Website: crate-barrel
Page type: billing-address
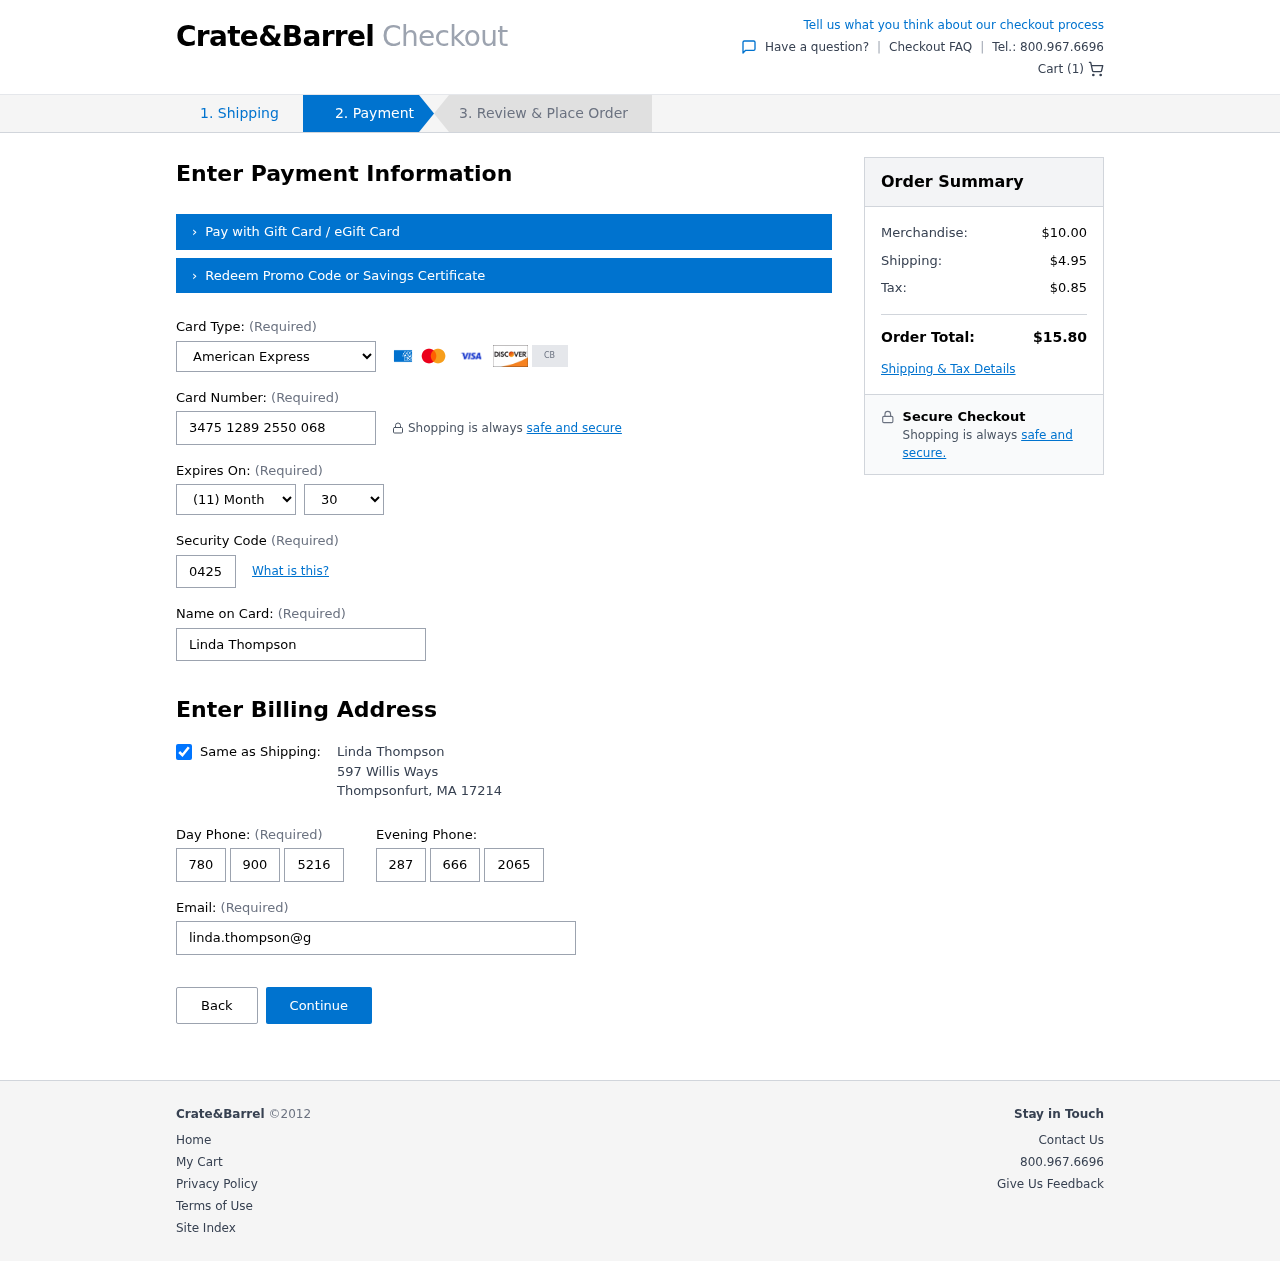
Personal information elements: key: PII_CARD_CVV
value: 0425
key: PII_CARD_EXPIRY_MONTH
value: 11
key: PII_CARD_EXPIRY_YEAR
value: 30
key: PII_CARD_NUMBER
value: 3475 1289 2550 068
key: PII_CARD_TYPE
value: American Express
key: PII_CITY
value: Thompsonfurt
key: PII_EMAIL
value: linda.thompson@gmail.com
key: PII_FULLNAME
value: Linda Thompson
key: PII_PHONE_ALT_AREA
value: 287
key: PII_PHONE_ALT_PREFIX
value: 666
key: PII_PHONE_ALT_SUFFIX
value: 2065
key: PII_PHONE_AREA
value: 780
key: PII_PHONE_PREFIX
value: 900
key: PII_PHONE_SUFFIX
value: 5216
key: PII_POSTCODE
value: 17214
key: PII_STATE_ABBR
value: MA
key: PII_STREET
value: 597 Willis Ways
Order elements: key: ORDER_NUM_ITEMS
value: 1
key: ORDER_SUBTOTAL
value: $10.00
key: ORDER_SHIPPING_COST
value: $4.95
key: ORDER_TAX
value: $0.85
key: ORDER_TOTAL
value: $15.80